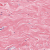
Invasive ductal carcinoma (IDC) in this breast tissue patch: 0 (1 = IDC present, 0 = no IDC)